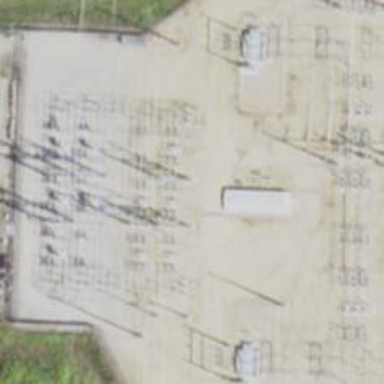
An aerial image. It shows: Switch used for power control.